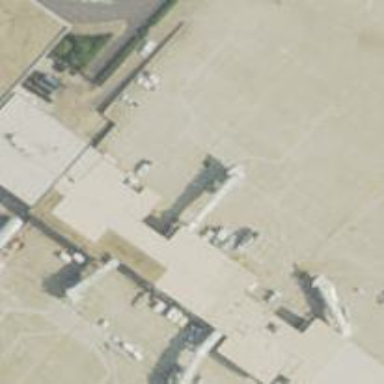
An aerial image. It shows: Airport gate.